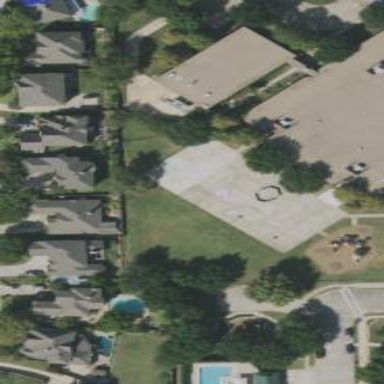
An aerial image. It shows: Playground area for leisure activities on the land.